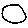
Label: circle